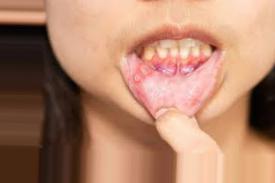
Condition: Mouth Ulcer